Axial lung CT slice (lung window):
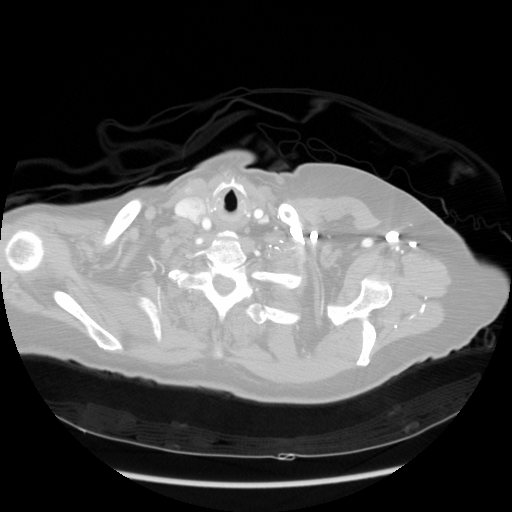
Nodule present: no